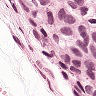
Metastatic tissue present: yes